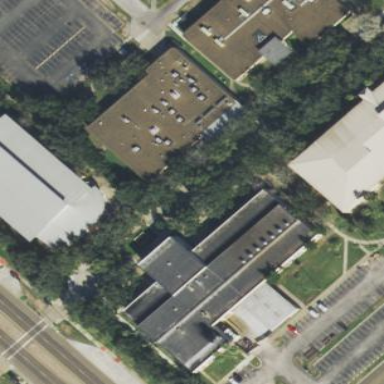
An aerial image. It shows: College building.